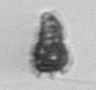
Label: Syracosphaera_pulchra